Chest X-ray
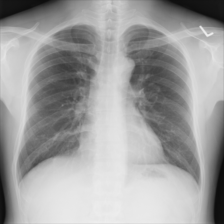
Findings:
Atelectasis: negative
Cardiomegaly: negative
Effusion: negative
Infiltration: negative
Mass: negative
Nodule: negative
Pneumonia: negative
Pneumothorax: negative
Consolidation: negative
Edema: negative
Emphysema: negative
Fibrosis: negative
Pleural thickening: negative
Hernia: negative